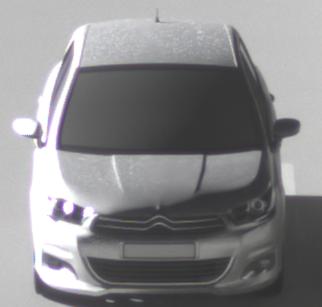
Make: Citroen
Model: C4 VTi 95
Detailed model: C4 (II)
Model produced from: 2012/08
Model produced until: 2013/06
Doors: 5
Color: white
Road condition: dry road
Daytime: sunrise or sunset
Contrast: high contrast